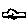
Label: car